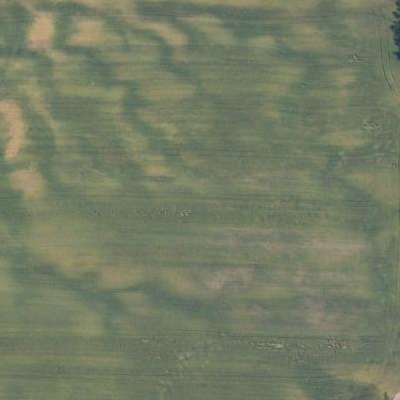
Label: aGrass